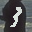
Label: 3